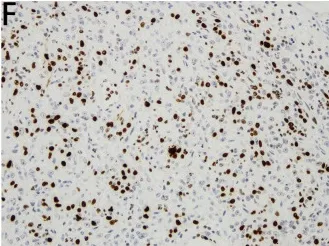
Panel (F) Ki67 (35.
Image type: pathology (immunostaining)